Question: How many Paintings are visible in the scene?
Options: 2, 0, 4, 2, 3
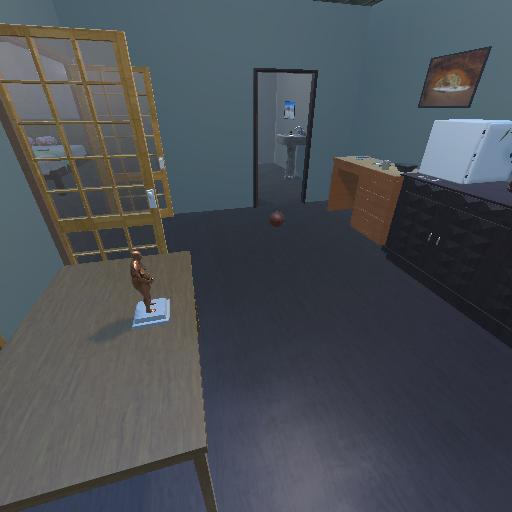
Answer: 2